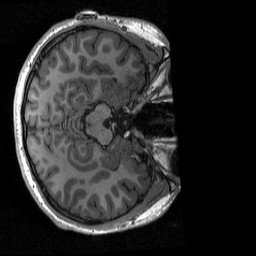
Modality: T1w
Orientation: axial
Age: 22
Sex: male
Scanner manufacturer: siemens
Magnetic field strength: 3 T
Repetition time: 2.3 s
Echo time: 0.00298 s